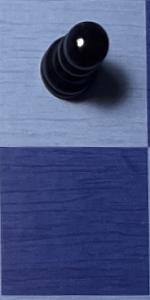
Label: Empty